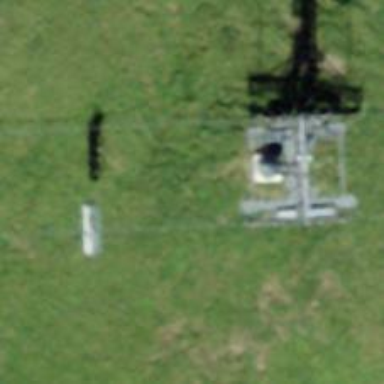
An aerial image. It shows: Pylon used for aerialway.